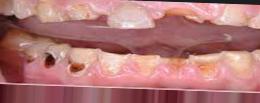
Condition: Caries